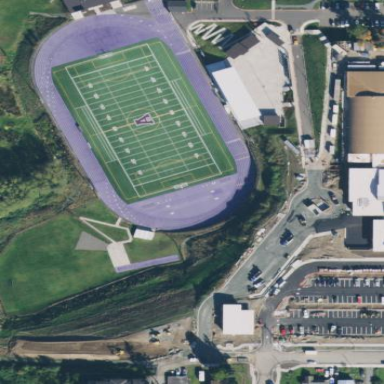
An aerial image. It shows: American football pitch with artificial turf.